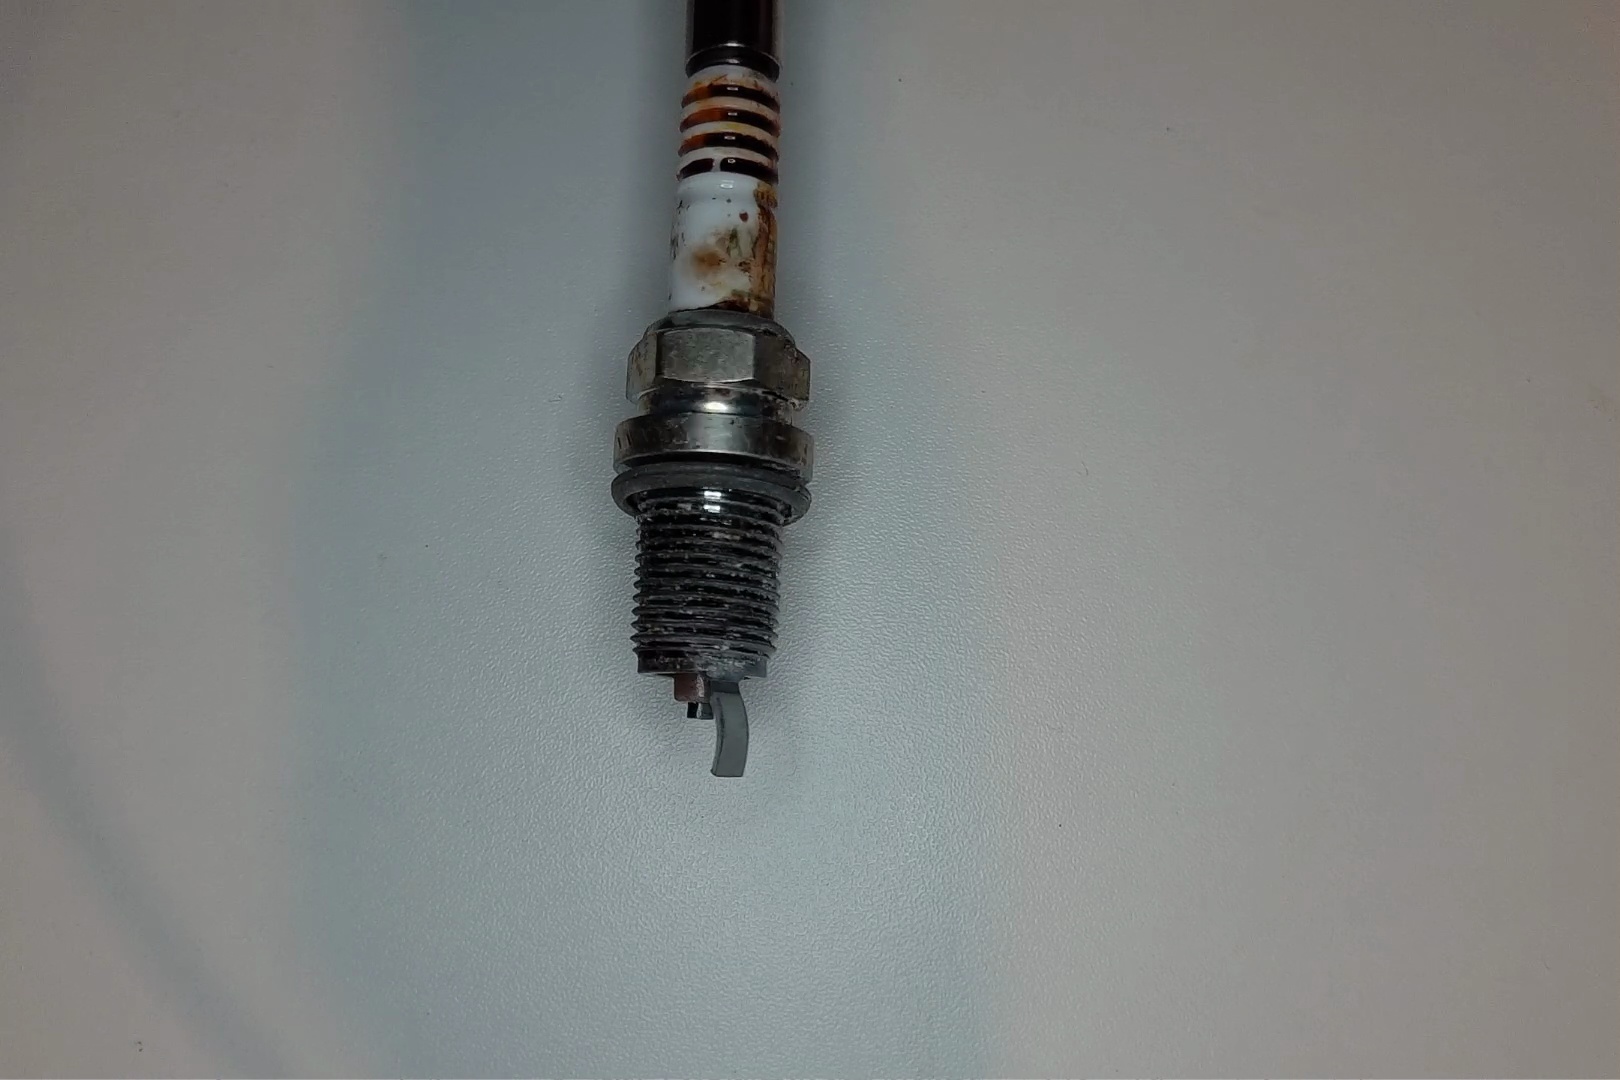
Label: anomaly